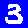
Digit: 3